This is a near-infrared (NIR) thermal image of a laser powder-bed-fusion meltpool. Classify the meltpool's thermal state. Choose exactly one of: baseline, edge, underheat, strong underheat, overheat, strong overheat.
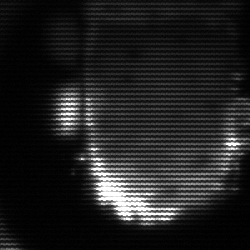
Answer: baseline